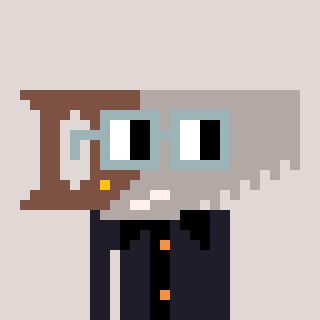
a pixel art character with square dark gray glasses, a saw-shaped head and a grayscale-colored body on a warm background